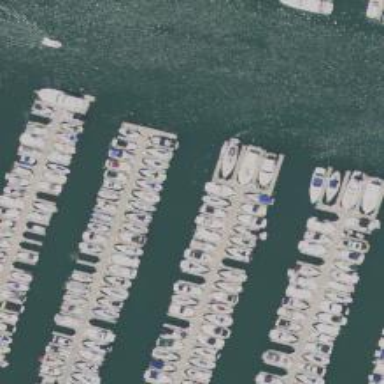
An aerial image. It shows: Pier with mooring facilities.